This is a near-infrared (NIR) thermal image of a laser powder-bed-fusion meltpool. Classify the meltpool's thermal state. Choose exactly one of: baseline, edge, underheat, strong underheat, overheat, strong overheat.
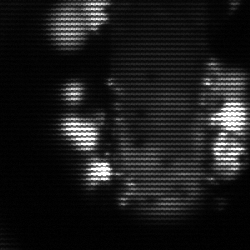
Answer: strong underheat